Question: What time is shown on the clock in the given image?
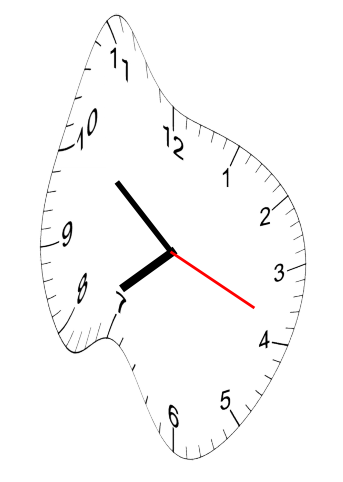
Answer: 07:51:19